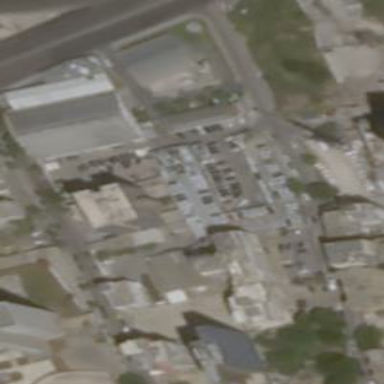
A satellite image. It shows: Parking area.